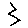
Label: zigzag